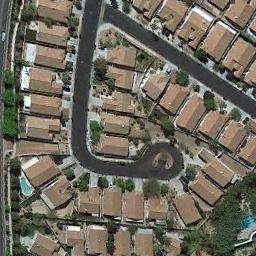
Label: residential